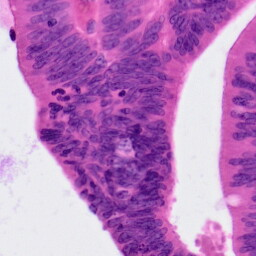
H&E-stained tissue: Colon